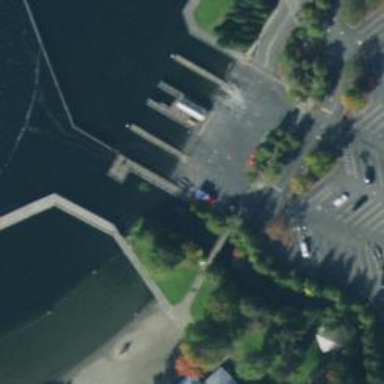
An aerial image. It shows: Slipway on leisure land.